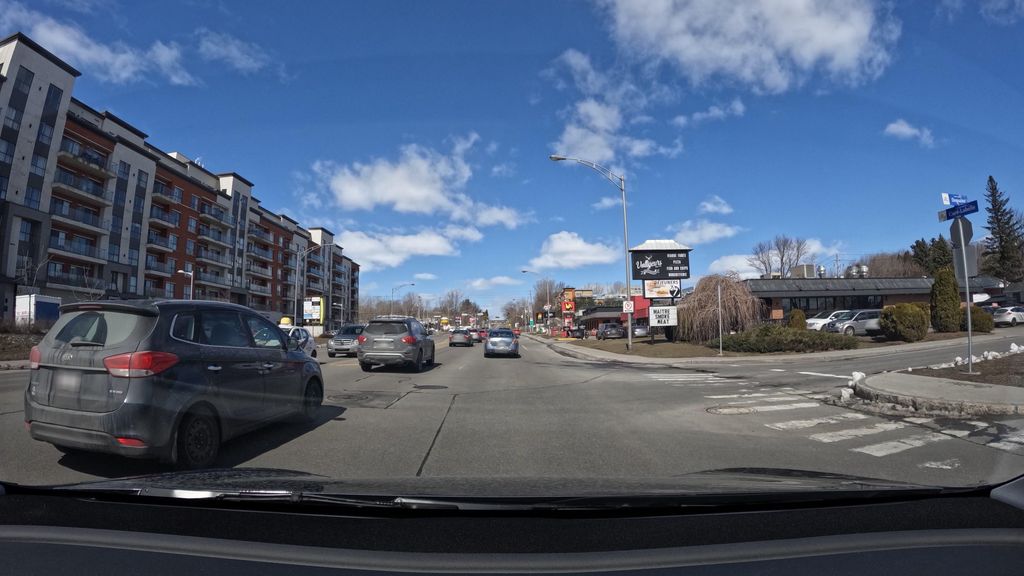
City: montreal